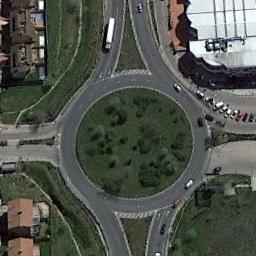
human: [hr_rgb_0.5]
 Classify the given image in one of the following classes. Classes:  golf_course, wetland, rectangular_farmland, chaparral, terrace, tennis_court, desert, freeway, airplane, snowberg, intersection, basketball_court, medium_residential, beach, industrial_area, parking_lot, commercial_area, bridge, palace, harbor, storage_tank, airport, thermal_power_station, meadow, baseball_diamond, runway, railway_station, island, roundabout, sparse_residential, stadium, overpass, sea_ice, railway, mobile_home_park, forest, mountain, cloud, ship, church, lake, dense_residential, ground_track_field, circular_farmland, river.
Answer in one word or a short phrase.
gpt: roundabout